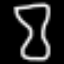
Label: hourglass